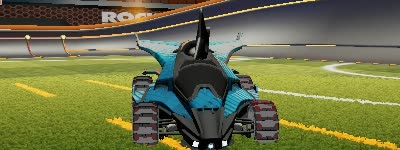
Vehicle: aftershock